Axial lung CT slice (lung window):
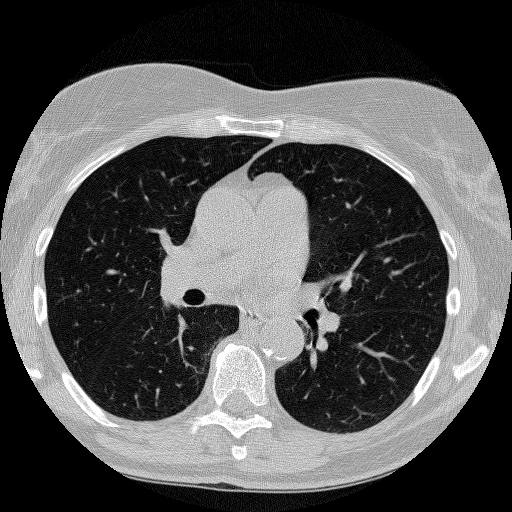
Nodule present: no